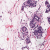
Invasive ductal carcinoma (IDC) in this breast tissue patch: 0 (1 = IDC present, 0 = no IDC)